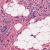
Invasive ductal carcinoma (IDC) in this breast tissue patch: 1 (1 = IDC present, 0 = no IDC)